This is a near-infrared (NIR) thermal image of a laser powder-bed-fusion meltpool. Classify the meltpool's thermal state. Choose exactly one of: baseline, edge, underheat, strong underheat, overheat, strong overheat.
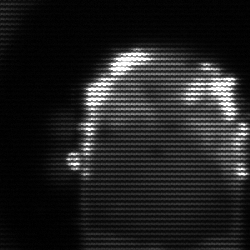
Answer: baseline